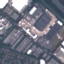
Land use / land cover: Industrial